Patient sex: M
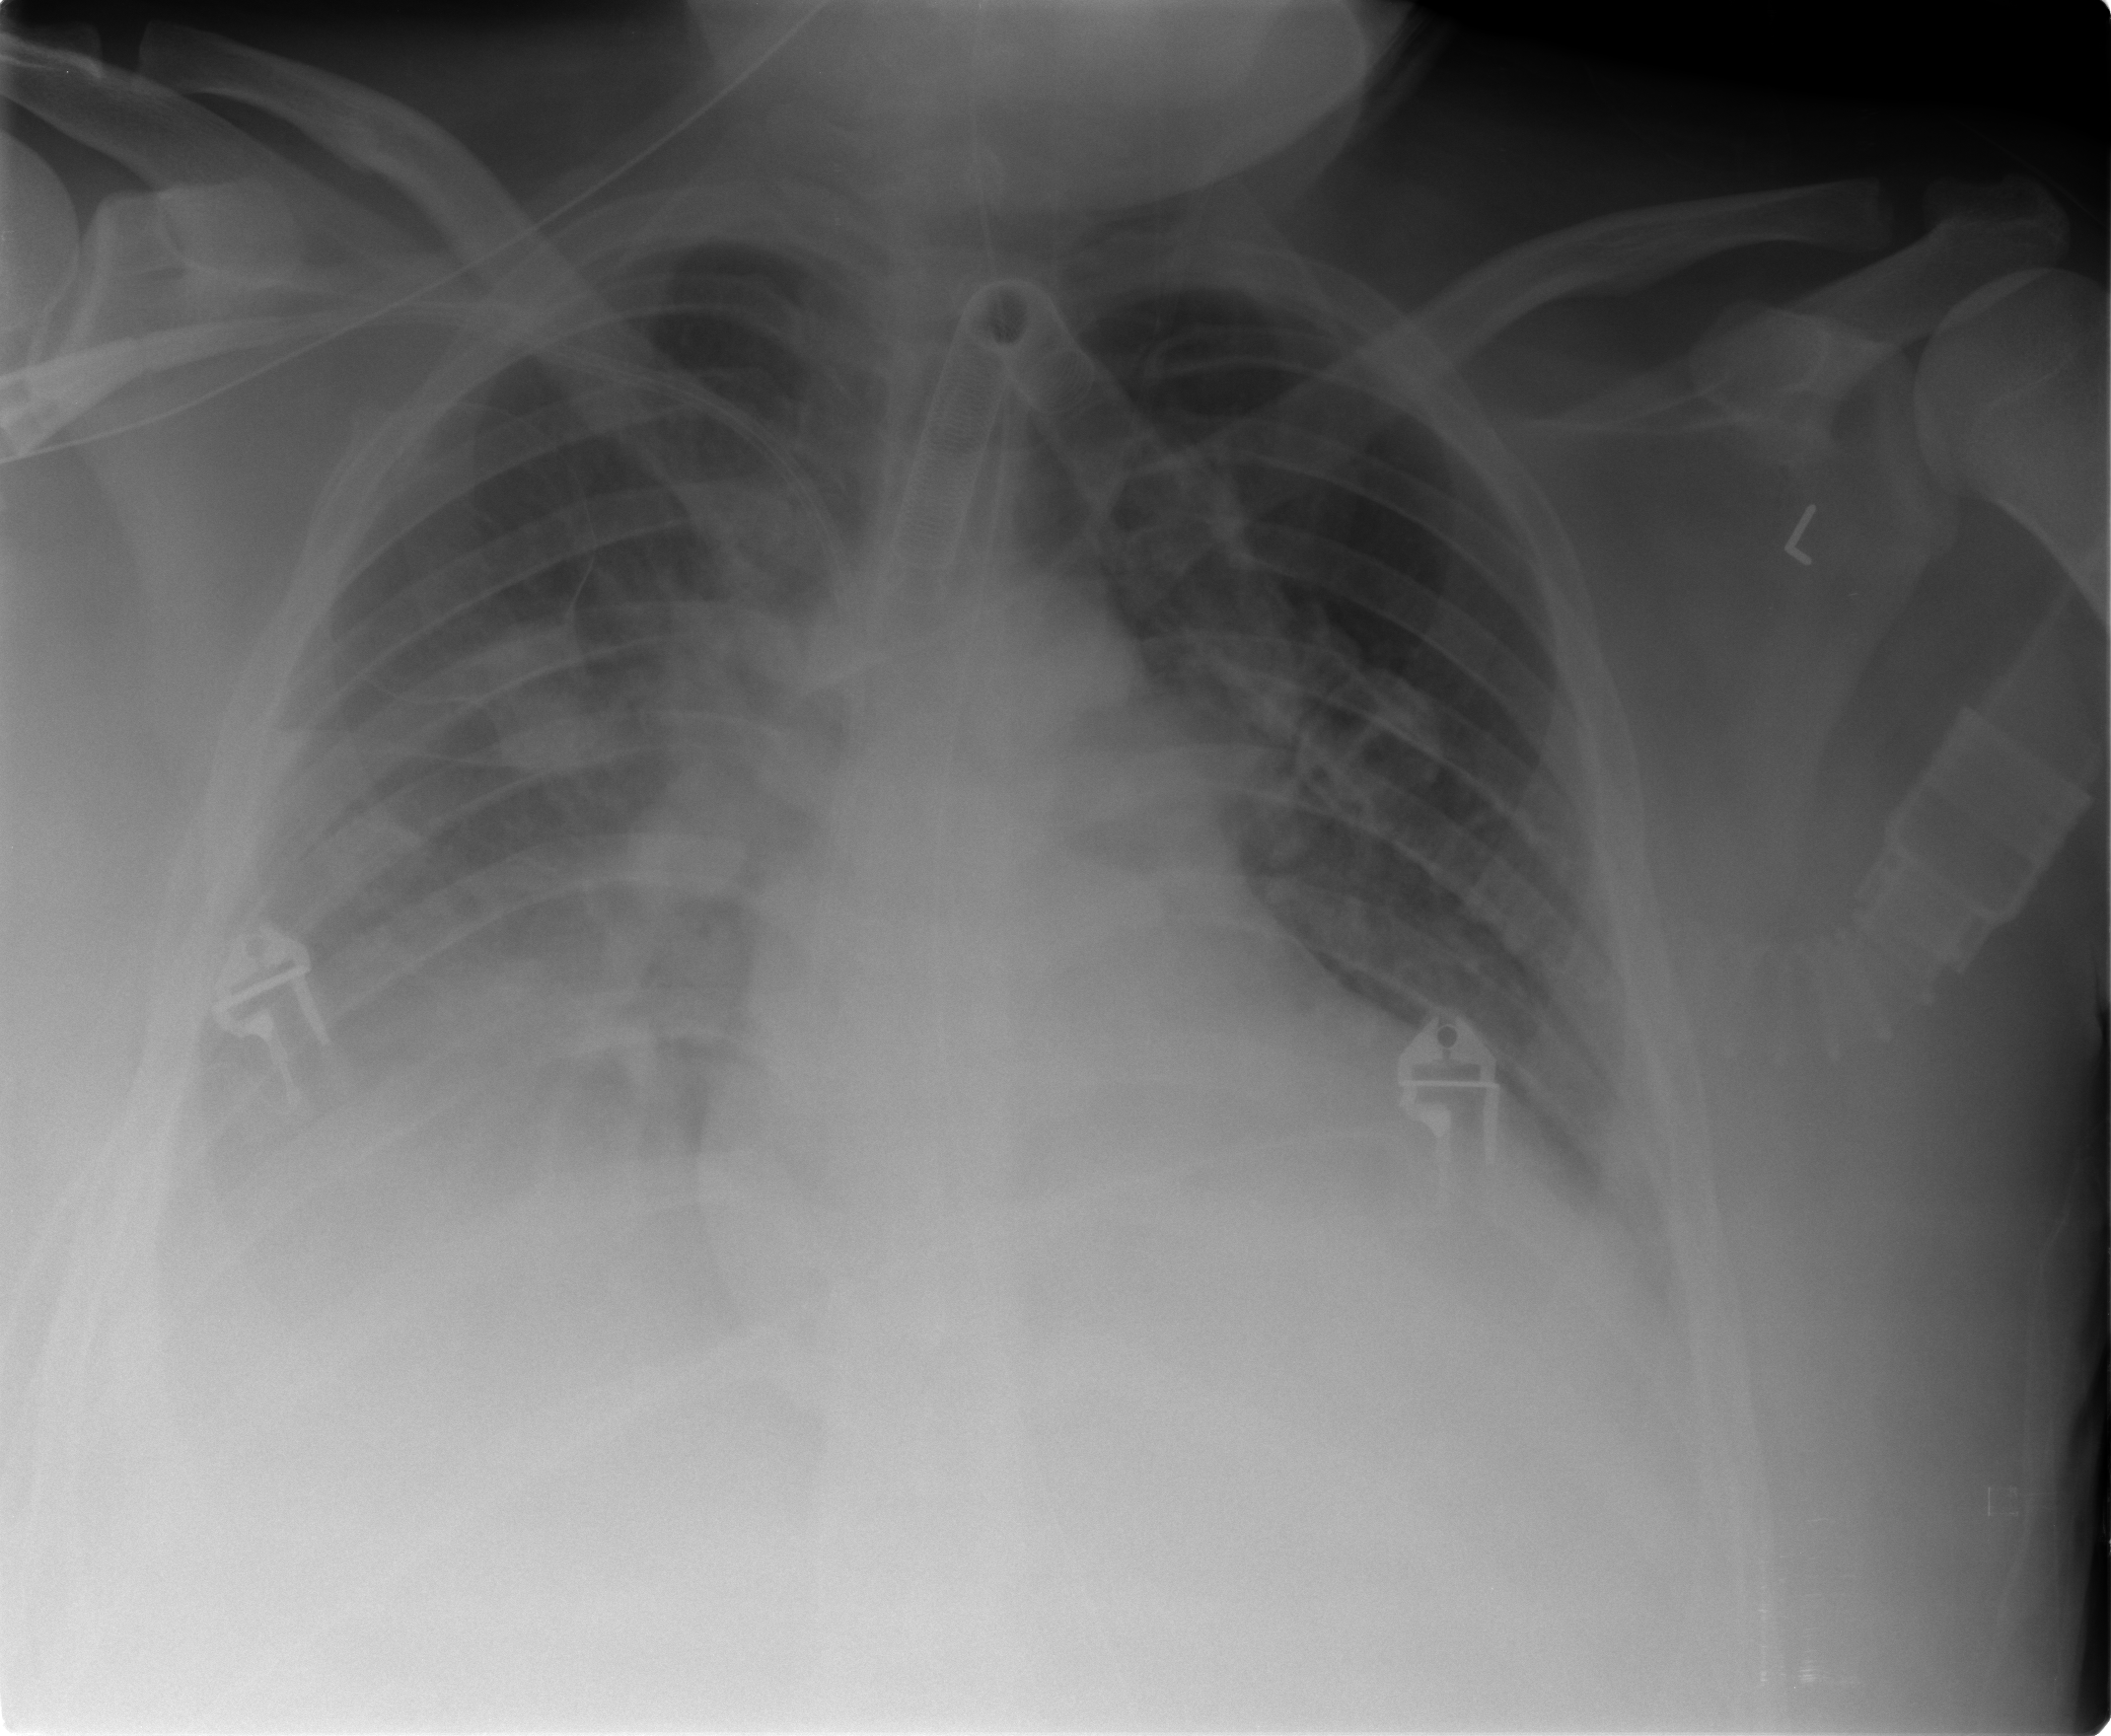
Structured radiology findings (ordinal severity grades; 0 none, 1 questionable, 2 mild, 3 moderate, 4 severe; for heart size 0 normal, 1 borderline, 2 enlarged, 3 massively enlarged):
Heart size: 2
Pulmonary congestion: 2
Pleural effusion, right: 3
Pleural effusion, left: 2
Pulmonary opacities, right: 2
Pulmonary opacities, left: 1
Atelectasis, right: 3
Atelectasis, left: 1